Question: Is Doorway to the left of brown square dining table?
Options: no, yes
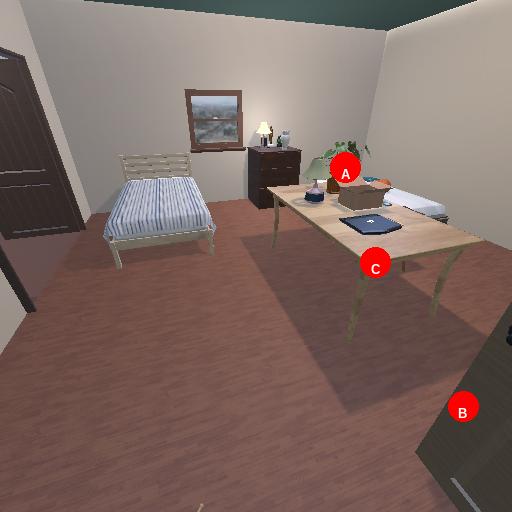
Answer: no